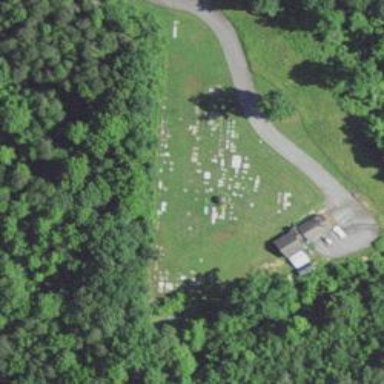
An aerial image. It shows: Pet cemetery or grave yard.